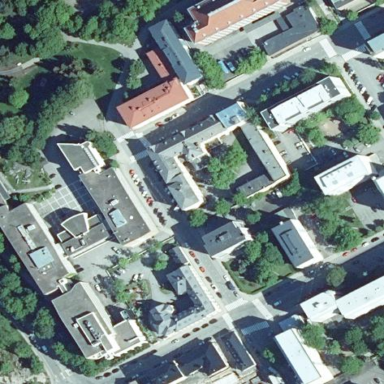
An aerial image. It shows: City block.